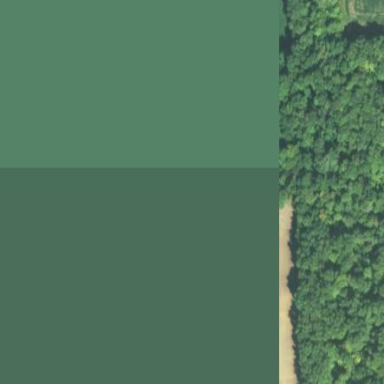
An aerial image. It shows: Beautiful woodland area.